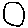
Label: circle